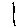
Label: line